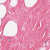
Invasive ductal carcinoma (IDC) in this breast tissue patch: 0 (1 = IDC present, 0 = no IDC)